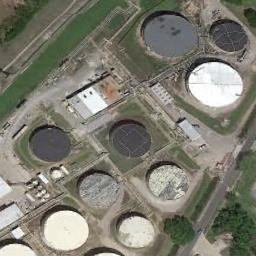
Label: storage tanks